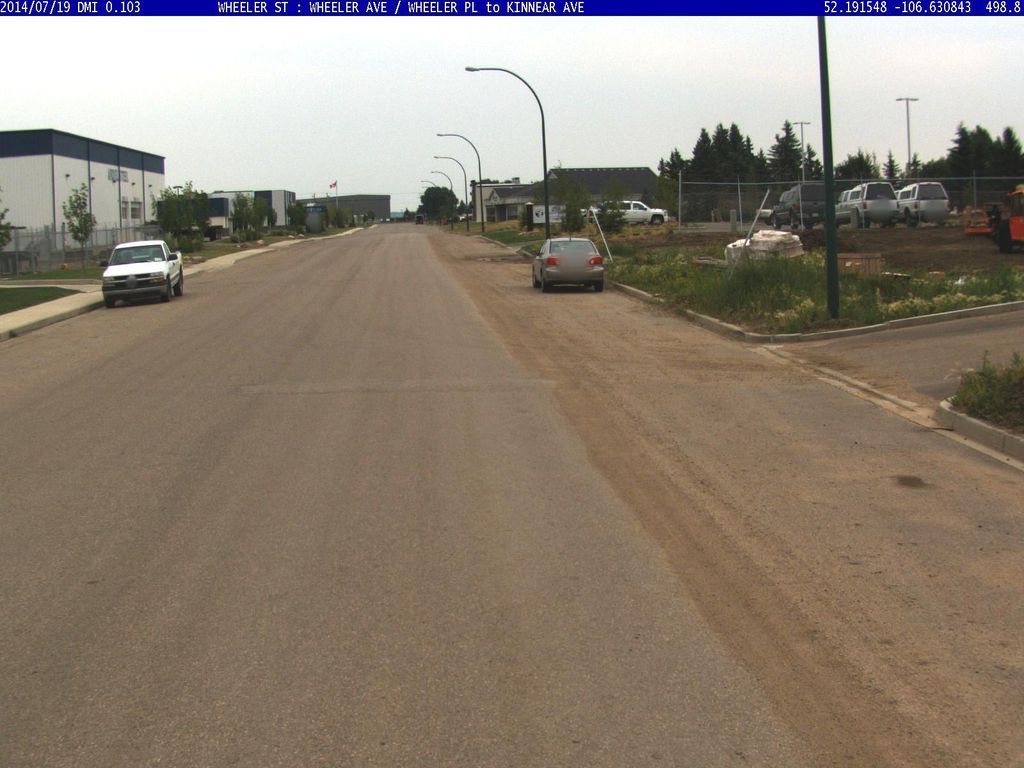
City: saskatoon